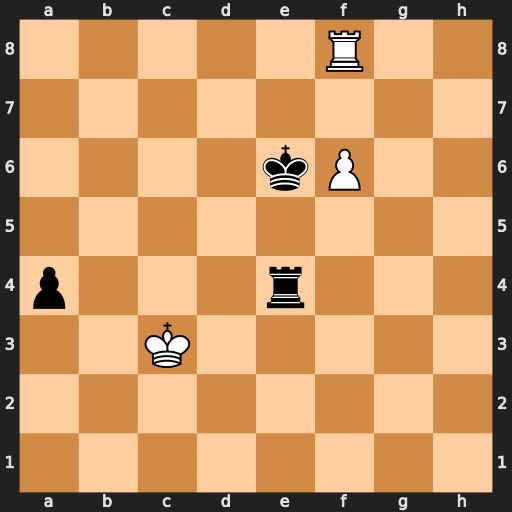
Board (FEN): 5R2/8/4kP2/8/p3r3/2K5/8/8
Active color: w
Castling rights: -
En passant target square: -
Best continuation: Re8+ Kxf6 Rxe4